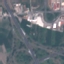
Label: Highway